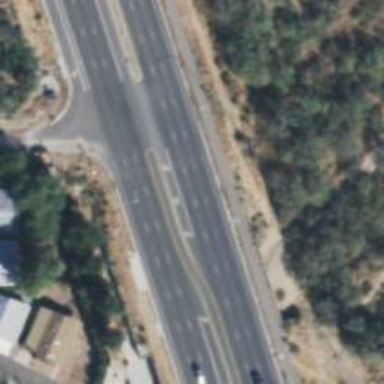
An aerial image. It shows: Trunk highway.